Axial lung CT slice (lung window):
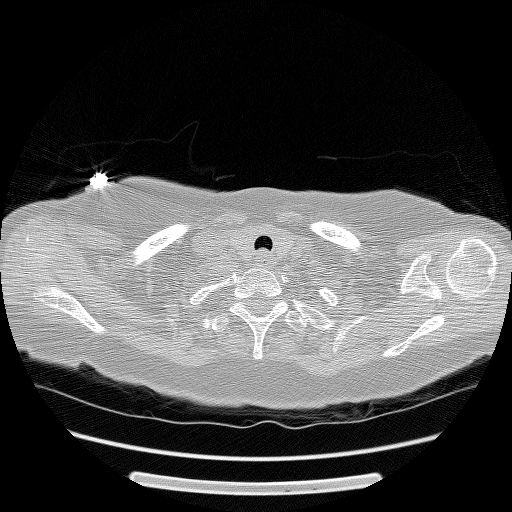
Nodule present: no